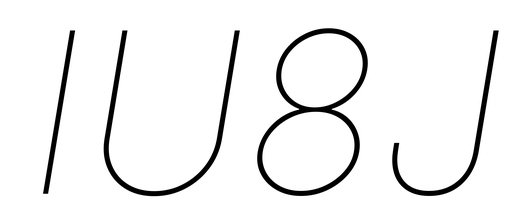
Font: Inter-Italic_Thin_Italic